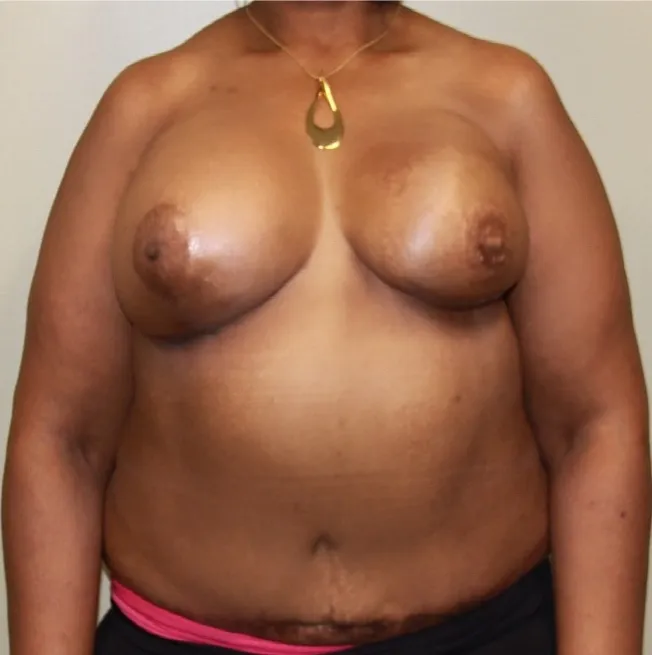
Postoperative view at 6 months after revision surgery for symmetry.
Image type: medical_photograph (other_medical_photograph)